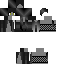
A female skeleton skin with dark skin, wearing brown helmet dressed in a black robe top and black pants, featuring a closed mouth.